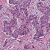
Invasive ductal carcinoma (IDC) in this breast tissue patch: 1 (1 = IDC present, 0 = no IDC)